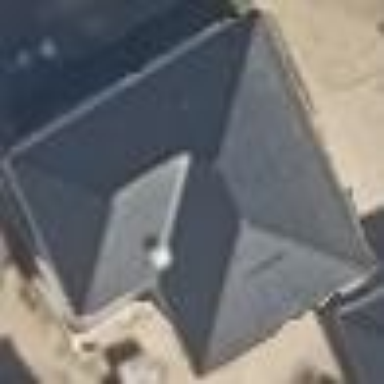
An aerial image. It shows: Building with hipped roof.